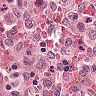
Metastatic tissue present: no